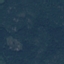
Label: Forest